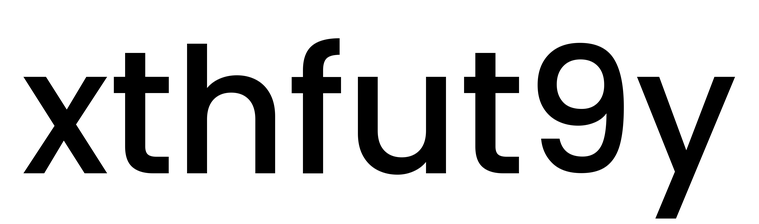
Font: Poppins-Medium